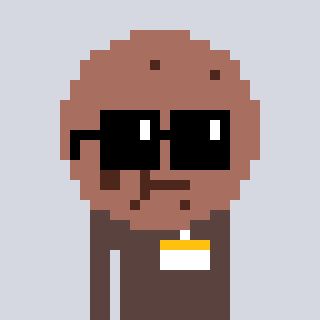
a pixel art character with square black sunglasses, a cookie-shaped head and a darkbrown-colored body on a cool background